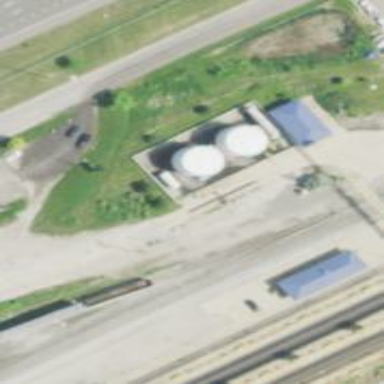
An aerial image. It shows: Storage tank with man-made structure.